Question: i have a performance issue in my tableview
my cellForRow looks like that:
'''
if (tableView == allMonthTable) {
static NSString *cellIdentifier = @"cell";
AllMonthCell *cell = [tableView dequeueReusableCellWithIdentifier:cellIdentifier];
if (cell == nil) {
cell = [[AllMonthCell alloc] initWithStyle:UITableViewCellStyleSubtitle reuseIdentifier:cellIdentifier] ;
}
Month *mo = [[dataHandler allMonth]objectAtIndex:indexPath.section];
double budgetValue = mo.budget.doubleValue;
[cell.budgetLabel setText:[NSString stringWithFormat:@"%.2f",budgetValue ]];
double spentValue = mo.spent.doubleValue;
[cell.spentLabel setText:[NSString stringWithFormat:@"%.2f",spentValue ]];
if (spentValue > 0) {
[cell.spentLabel setText:[NSString stringWithFormat:@"+%.2f",spentValue]];
[cell.spentLabel setTextColor:[self greenColor]];
}
else if (spentValue < 0){
[cell.spentLabel setText:[NSString stringWithFormat:@"%.2f",spentValue]];
[cell.spentLabel setTextColor:[self redColor]];
}
double balanceValue = budgetValue+spentValue;
[cell.balanceLabel setText:[NSString stringWithFormat:@"%.2f",balanceValue ]];
if (balanceValue > 0) {
[cell.balanceLabel setText:[NSString stringWithFormat:@"+%.2f",balanceValue]];
[cell.balanceLabel setTextColor:[self greenColor]];
}
else{
[cell.balanceLabel setText:[NSString stringWithFormat:@"%.2f",balanceValue]];
[cell.balanceLabel setTextColor:[self redColor]];
}
double avgDayValue = mo.avgDay.doubleValue;
[cell.avgDayLabel setText:[NSString stringWithFormat:@"%.2f",avgDayValue ]];
if (avgDayValue > 0) {
[cell.avgDayLabel setText:[NSString stringWithFormat:@"+%.2f",avgDayValue]];
}
int numberOfExpValue = mo.expenses.intValue;
[cell.numberOfExpLabel setText:[NSString stringWithFormat:@"%d",numberOfExpValue ]];
return cell;
}
return nil;
}
'''
and my AllMonthCell.m files looks like that:
'''
- (id)initWithStyle:(UITableViewCellStyle)style reuseIdentifier:(NSString *)reuseIdentifier
{
self = [super initWithStyle:style reuseIdentifier:reuseIdentifier];
if (self) {
UIFont *font = [UIFont fontWithName:@"Cochin" size:14.0];
UIFont *fontBold = [UIFont fontWithName:@"Cochin-Bold" size:14.0];
self.frame = CGRectMake(0, 0, 312, 100);
UIView *top = [[UIView alloc]initWithFrame:CGRectMake(4, 0, 304, 1)];
[top setBackgroundColor:[UIColor lightGrayColor]];
UILabel *budgetStringLabel = [[UILabel alloc]initWithFrame:CGRectMake(10, 10, 102, 16)];
[budgetStringLabel setTextAlignment:UITextAlignmentLeft];
[budgetStringLabel setFont:font];
[budgetStringLabel setTextColor:[UIColor lightGrayColor]];
[budgetStringLabel setText:@"Month Budget:"];
[budgetStringLabel setBackgroundColor:[self grayColor]];
UILabel *spentStringLabel = [[UILabel alloc]initWithFrame:CGRectMake(10, 30, 102, 16)];
[spentStringLabel setTextAlignment:UITextAlignmentLeft];
[spentStringLabel setFont:font];
[spentStringLabel setTextColor:[UIColor lightGrayColor]];
[spentStringLabel setText:@"Spent Money:"];
[spentStringLabel setBackgroundColor:[self grayColor]];
UIView *divide1 = [[UIView alloc]initWithFrame:CGRectMake(10, 50, 292, 1)];
[divide1 setBackgroundColor:[UIColor lightGrayColor]];
UILabel *balanceStringLabel = [[UILabel alloc]initWithFrame:CGRectMake(10, 55, 102, 16)];
[balanceStringLabel setTextAlignment:UITextAlignmentLeft];
[balanceStringLabel setFont:font];
[balanceStringLabel setTextColor:[UIColor lightGrayColor]];
[balanceStringLabel setText:@"Month Balance:"];
[balanceStringLabel setBackgroundColor:[self grayColor]];
UIView *divide2 = [[UIView alloc]initWithFrame:CGRectMake(10, 74, 292, 1)];
UIView *divide3 = [[UIView alloc]initWithFrame:CGRectMake(10, 76, 292, 1)];
[divide2 setBackgroundColor:[UIColor lightGrayColor]];
[divide3 setBackgroundColor:[UIColor lightGrayColor]];
UILabel *avgDayStringLabel = [[UILabel alloc]initWithFrame:CGRectMake(10, 94, 200, 16)];
[avgDayStringLabel setTextAlignment:UITextAlignmentLeft];
[avgDayStringLabel setFont:font];
[avgDayStringLabel setTextColor:[UIColor lightGrayColor]];
[avgDayStringLabel setText:@"Per Day:"];
[avgDayStringLabel setBackgroundColor:[self grayColor]];
UILabel *numberOfExpStringLabel = [[UILabel alloc]initWithFrame:CGRectMake(10, 114, 102, 16)];
[numberOfExpStringLabel setTextAlignment:UITextAlignmentLeft];
[numberOfExpStringLabel setFont:font];
[numberOfExpStringLabel setTextColor:[UIColor lightGrayColor]];
[numberOfExpStringLabel setText:@"Expenses Made:"];
[numberOfExpStringLabel setBackgroundColor:[self grayColor]];
[self addSubview:budgetStringLabel];
[self addSubview:top];
[self addSubview:spentStringLabel];
[self addSubview:divide1];
[self addSubview:balanceStringLabel];
[self addSubview:divide2];
[self addSubview:divide3];
[self addSubview:numberOfExpStringLabel];
[self addSubview:avgDayStringLabel];
self.budgetLabel = [[UILabel alloc]initWithFrame:CGRectMake(200, 10, 102, 16)];
[self.budgetLabel setTextAlignment:UITextAlignmentRight];
[self.budgetLabel setFont:font];
[self.budgetLabel setBackgroundColor:[self grayColor]];
[self.budgetLabel setTextColor:[UIColor darkGrayColor]];
self.spentLabel = [[UILabel alloc]initWithFrame:CGRectMake(200, 30, 102, 16)];
[self.spentLabel setTextAlignment:UITextAlignmentRight];
[self.spentLabel setFont:font];
[self.spentLabel setBackgroundColor:[self grayColor]];
[self.spentLabel setTextColor:[UIColor lightGrayColor]];
self.balanceLabel = [[UILabel alloc]initWithFrame:CGRectMake(200, 55, 102, 16)];
[self.balanceLabel setTextAlignment:UITextAlignmentRight];
[self.balanceLabel setFont:fontBold];
[self.balanceLabel setBackgroundColor:[self grayColor]];
self.avgDayLabel = [[UILabel alloc]initWithFrame:CGRectMake(200, 94, 102, 16)];
[self.avgDayLabel setFont:font];
[self.avgDayLabel setBackgroundColor:[self grayColor]];
[self.avgDayLabel setTextColor:[UIColor lightGrayColor]];
[self.avgDayLabel setTextAlignment:UITextAlignmentRight];
self.numberOfExpLabel = [[UILabel alloc]initWithFrame:CGRectMake(200, 114, 102, 16)];
[self.numberOfExpLabel setTextAlignment:UITextAlignmentRight];
[self.numberOfExpLabel setFont:font];
[self.numberOfExpLabel setBackgroundColor:[self grayColor]];
[self.numberOfExpLabel setTextColor:[UIColor lightGrayColor]];
[self addSubview:self.budgetLabel];
[self addSubview:self.spentLabel];
[self addSubview:self.balanceLabel];
[self addSubview:self.numberOfExpLabel];
[self addSubview:self.avgDayLabel];
[self setBackgroundColor:[self grayColor]];
}
return self;
}
'''
here is a screenshot of time profiling while scrolling:

so i create reusable cells of the type AllMonthCell, and assign the values to them, is there a way to make it faster? i have pretty serious lags while scrolling the table..
a hint would be great :)
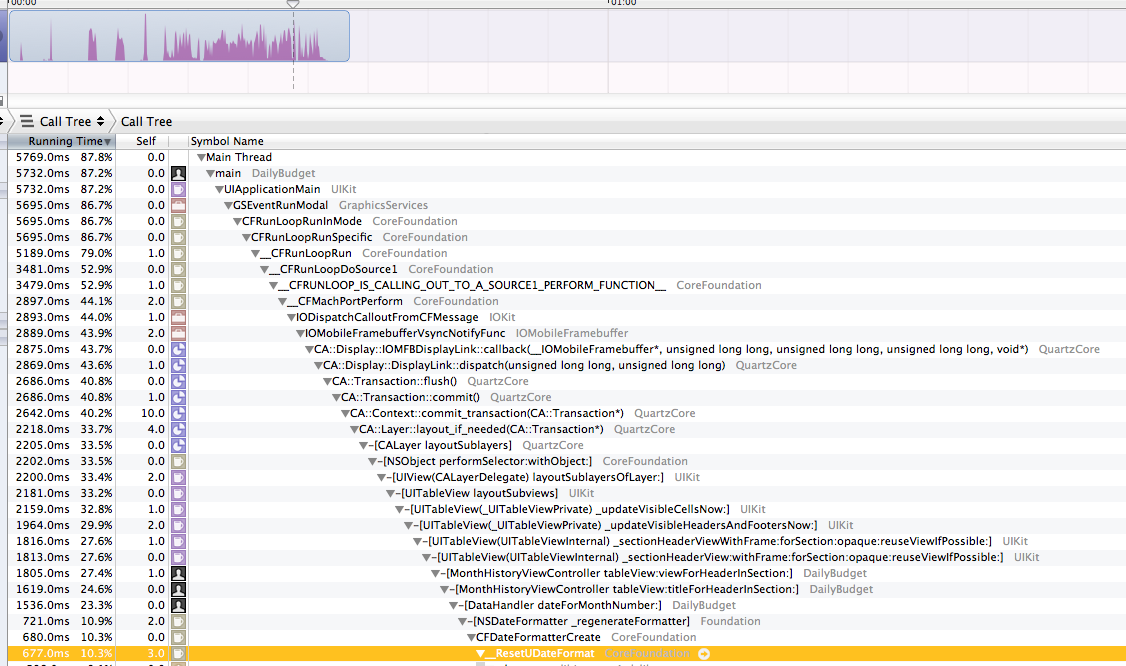
Answer: You should reuse the cells
Let me derive you a pattern
'''
- (UITableViewCell *)tableView:(UITableView *)tableView cellForRowAtIndexPath:(NSIndexPath *)indexPath {
static NSString *cellIdentifier = @"cell";
UILabel *noExpense;
UITableViewCell *cell = [tableView dequeueReusableCellWithIdentifier:cellIdentifier];
if (cell == nil) {
cell = [[[UITableViewCell alloc] initWithStyle:UITableViewCellStyleSubtitle reuseIdentifier:cellIdentifier] autorelease];
//Just the view alone should be created here no assigning of data here
//let me add just one custom view for easy understanding
noExpense = [[UILabel alloc]initWithFrame:CGRectMake(8, 20, 296, 16)];
[noExpense setTextAlignment:UITextAlignmentCenter];
[noExpense setFont:fontName];
//[noExpense setText:@"No data available yet."]; Dont do this
[noExpense setTextColor:[UIColor lightGrayColor]];
[noExpense setBackgroundColor:tableView.backgroundColor];
[noExpense setTag:100]; //Must set tag here
[cell addSubview:noExpense];
}
else
{
noExpense = [cell viewWithTag:100];
//You have to initialize your custom views which you created already.
//Just the view alone should be assigned here no assigning of data here
}
//Load all the data into the views here
[noExpense setText:@"Somedata which you have to set"];
return cell;
}
'''
To know more about tableview see the doc. Its the bible for understanding tableviews.
<URL>